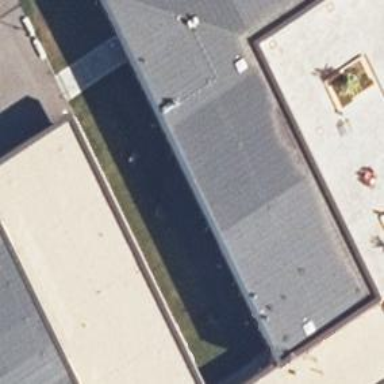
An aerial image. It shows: School building.